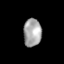
Tissue: lung
Cell type: Others
Senescence score: 0.2355
Nuclear area (px): 488
Mean DAPI intensity: 166.064